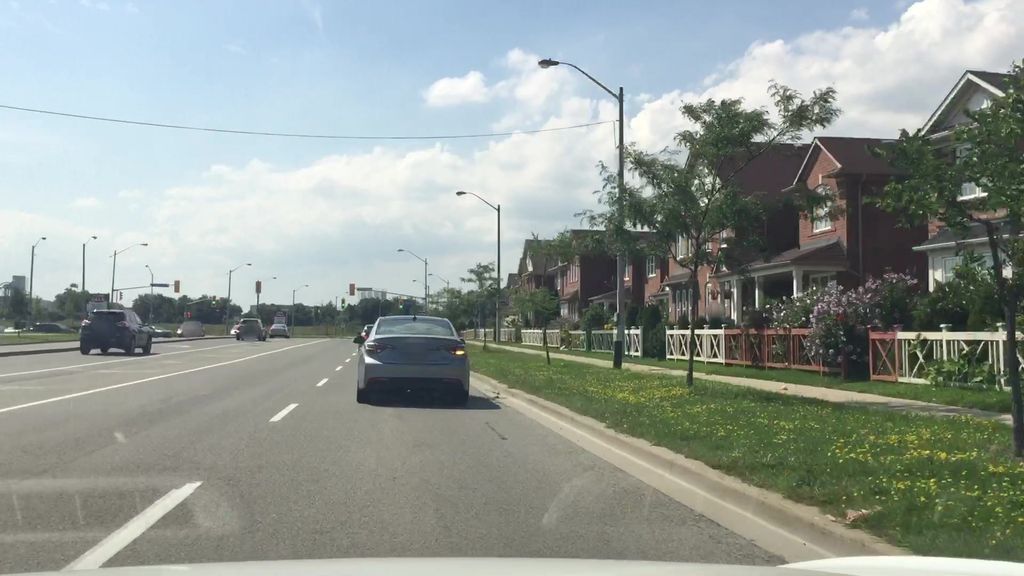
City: toronto